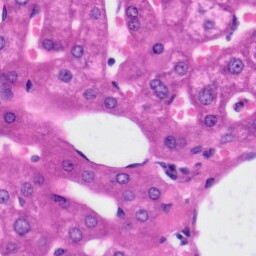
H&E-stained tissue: Liver